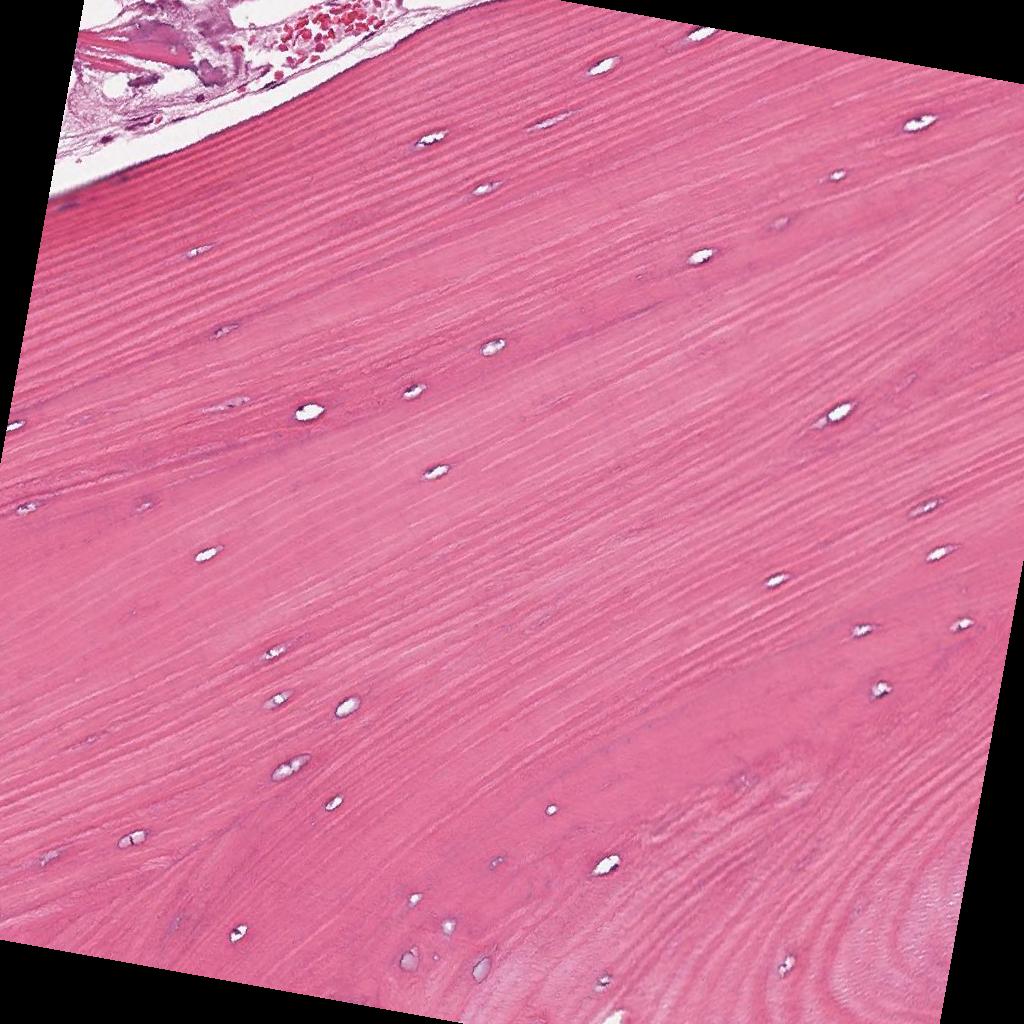
Label: Non-Tumor